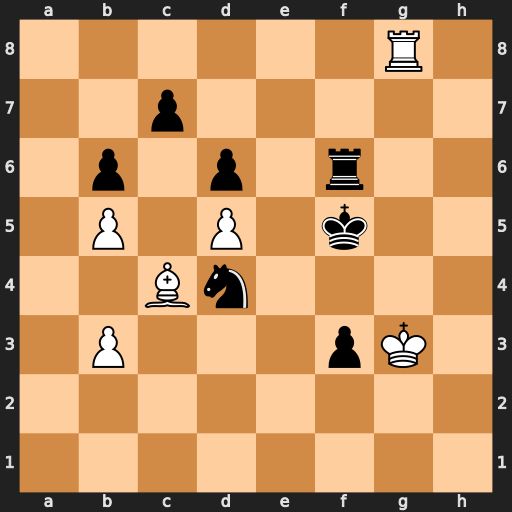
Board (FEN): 6R1/2p5/1p1p1r2/1P1P1k2/2Bn4/1P3pK1/8/8
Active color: w
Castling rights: -
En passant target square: -
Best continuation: Bd3+ Ke5 Rg5+ Nf5+ Kxf3